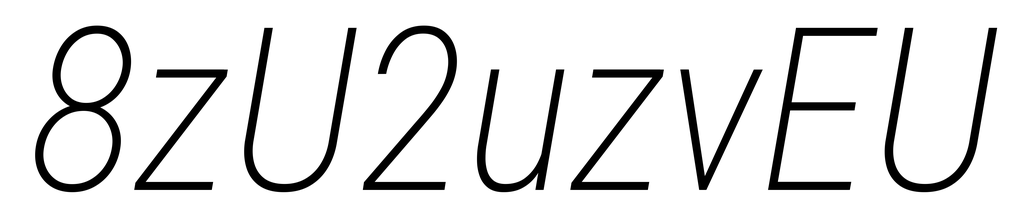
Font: Roboto-Italic_Condensed_ExtraLight_Italic